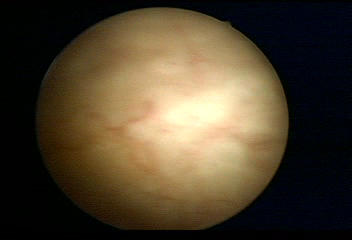
Modality: WLC
Class: Normal mucosa
Bladder cancer association: No